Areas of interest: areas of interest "Business office"
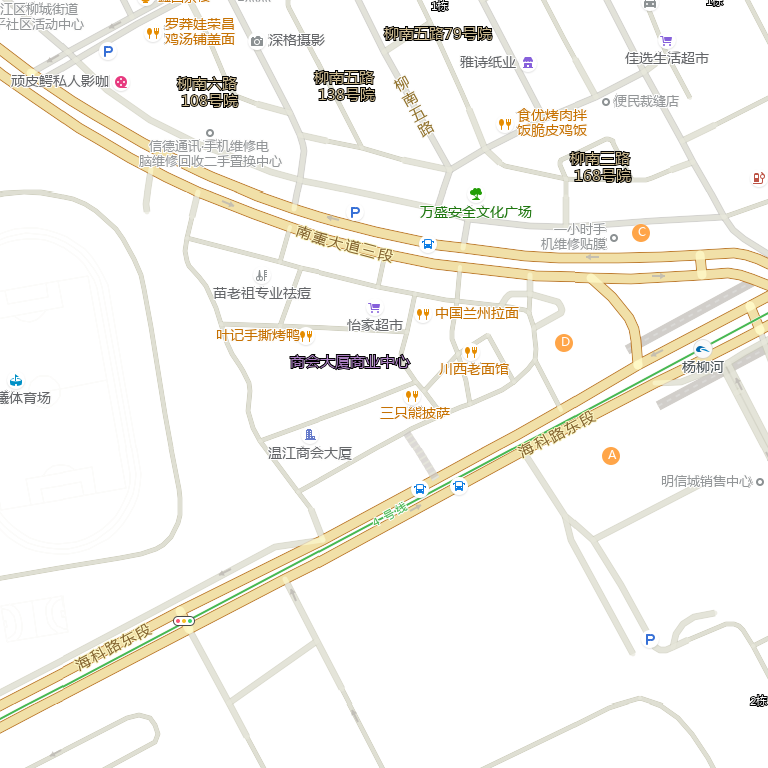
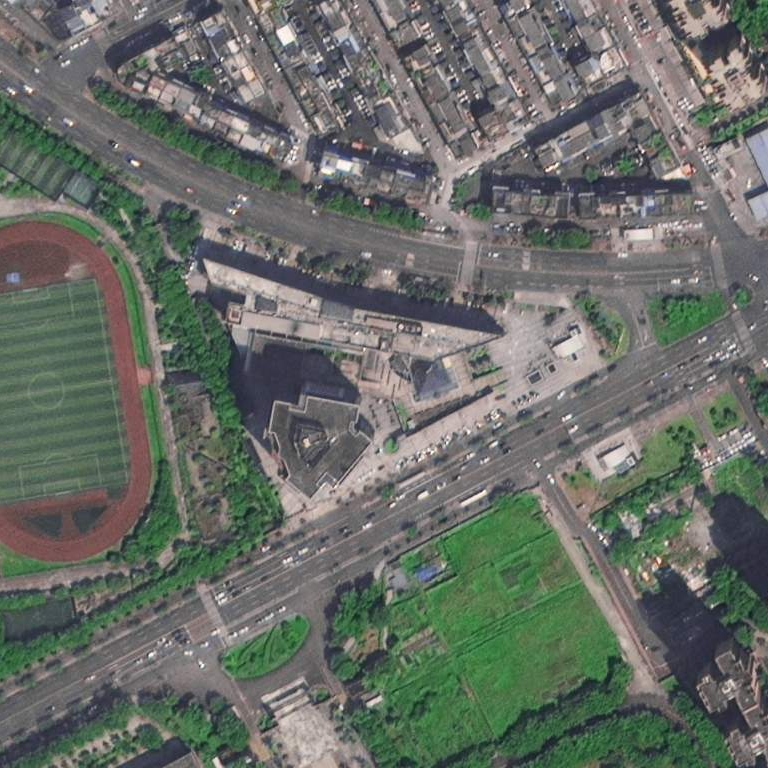